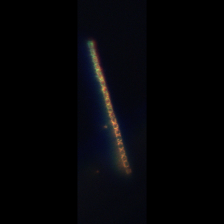
Taxon: Skeletonema
Group: Diatoms